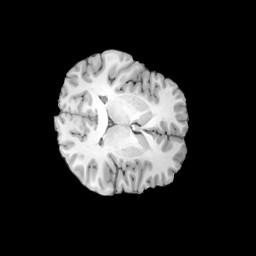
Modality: T1w
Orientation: axial
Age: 21
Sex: female
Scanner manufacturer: siemens
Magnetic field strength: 3 T
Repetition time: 2 s
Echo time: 0.0024 s